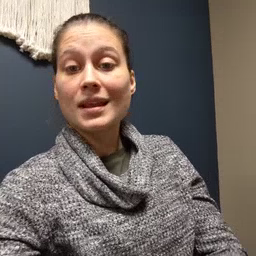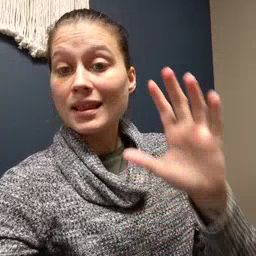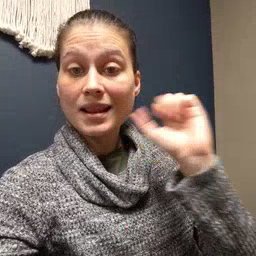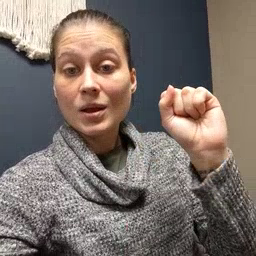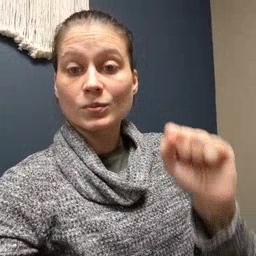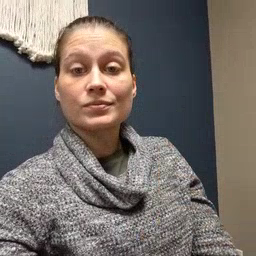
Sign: loud